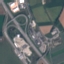
Land use / land cover class: Highway